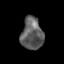
Tissue: skin
Cell type: Epithelial cells
Senescence score: 0.2284
Nuclear area (px): 686
Mean DAPI intensity: 94.069